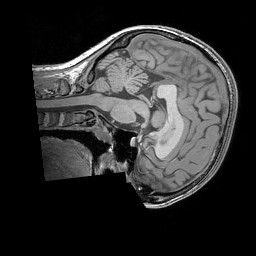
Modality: T1w
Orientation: sagittal
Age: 19
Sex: female
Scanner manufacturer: siemens
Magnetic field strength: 3 T
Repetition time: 1.83 s
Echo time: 0.00303 s